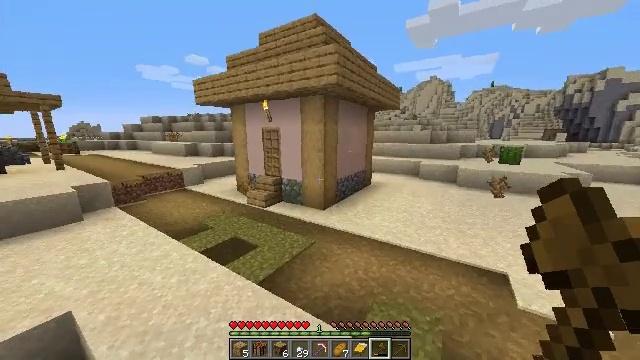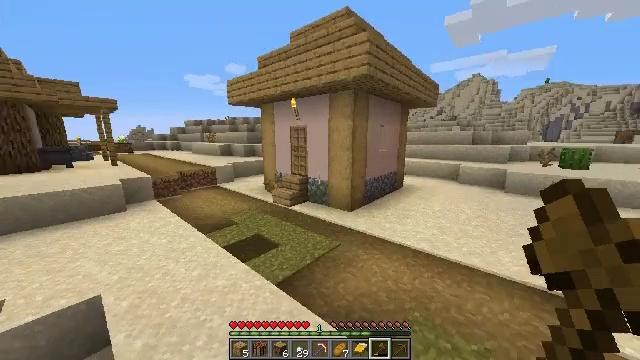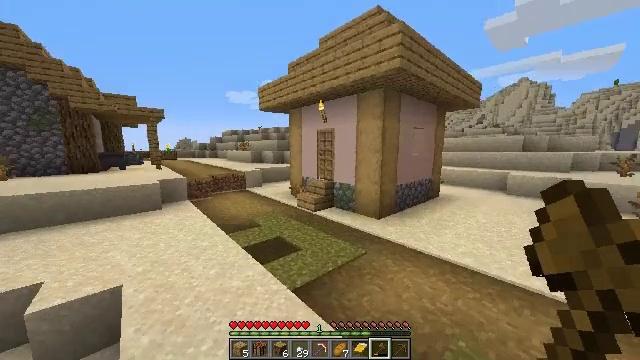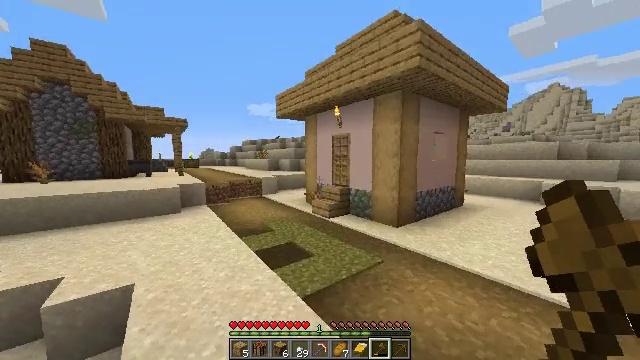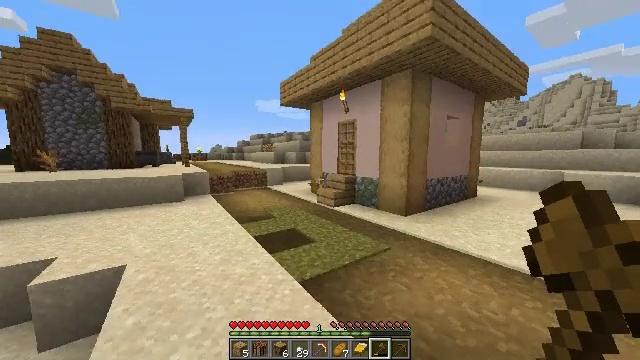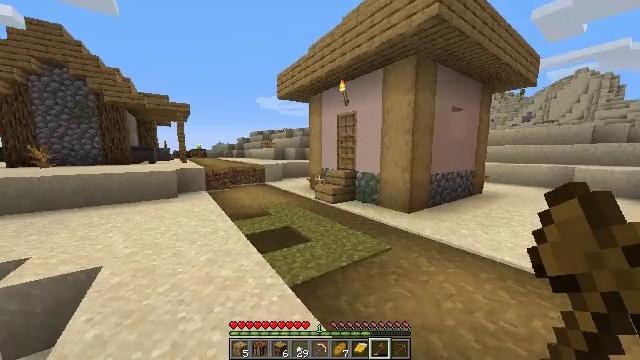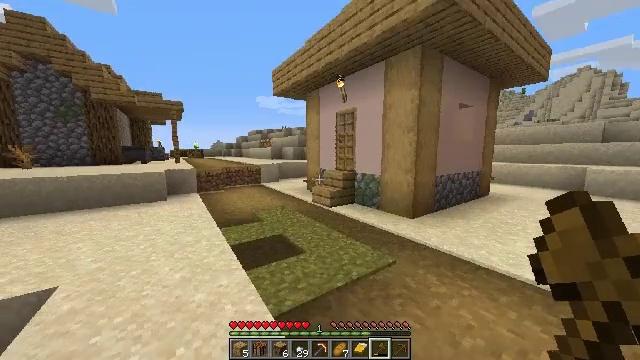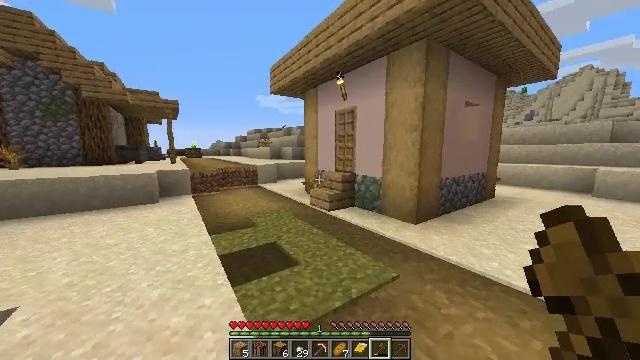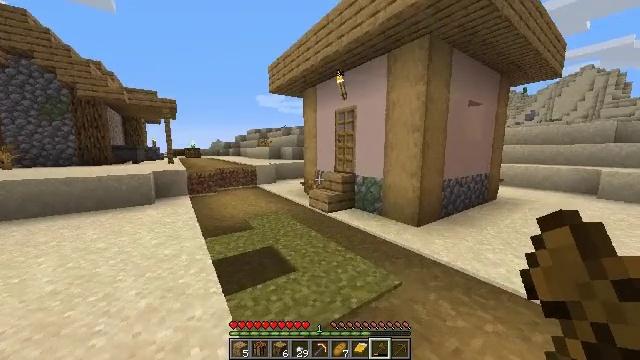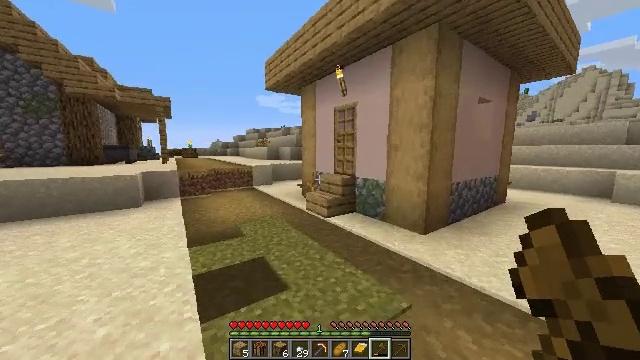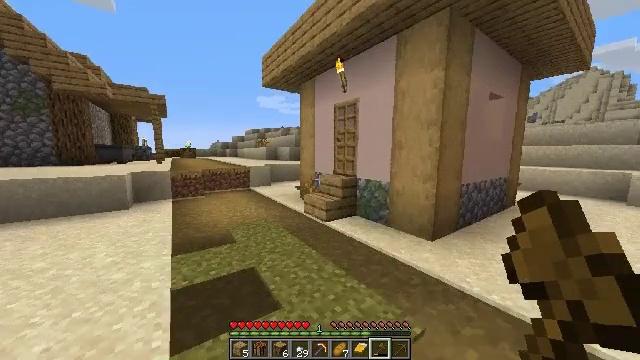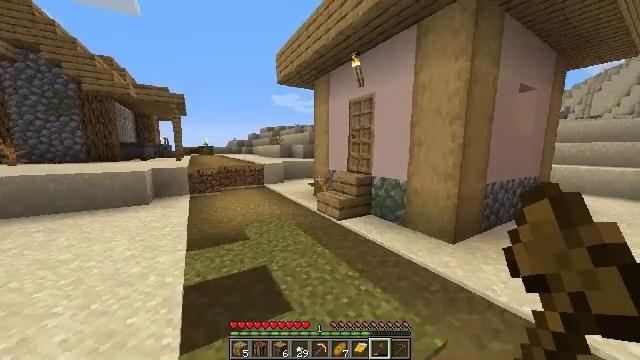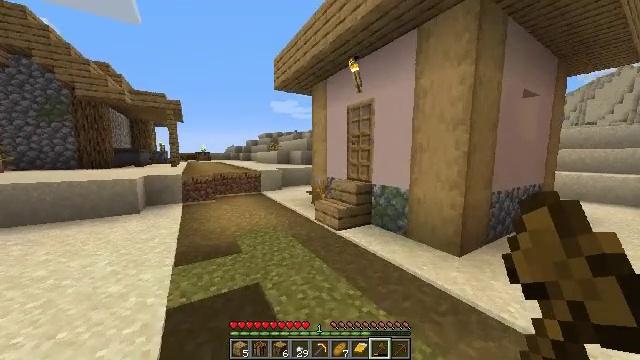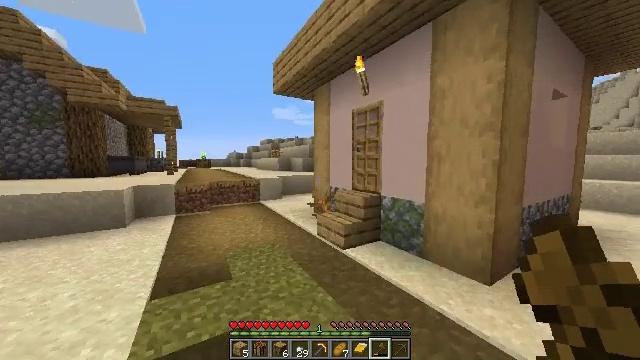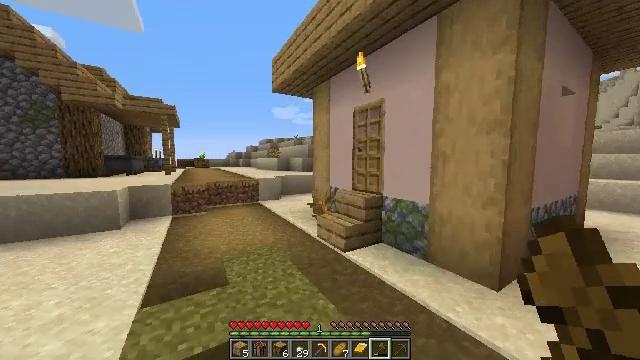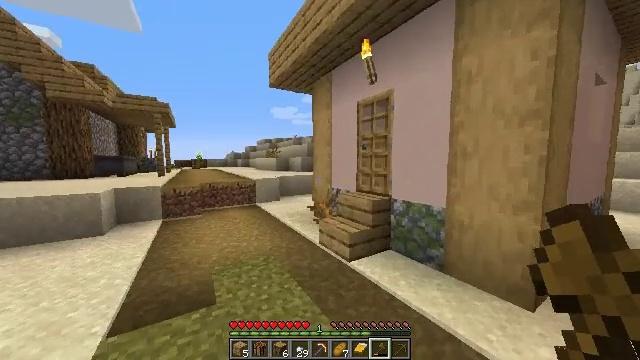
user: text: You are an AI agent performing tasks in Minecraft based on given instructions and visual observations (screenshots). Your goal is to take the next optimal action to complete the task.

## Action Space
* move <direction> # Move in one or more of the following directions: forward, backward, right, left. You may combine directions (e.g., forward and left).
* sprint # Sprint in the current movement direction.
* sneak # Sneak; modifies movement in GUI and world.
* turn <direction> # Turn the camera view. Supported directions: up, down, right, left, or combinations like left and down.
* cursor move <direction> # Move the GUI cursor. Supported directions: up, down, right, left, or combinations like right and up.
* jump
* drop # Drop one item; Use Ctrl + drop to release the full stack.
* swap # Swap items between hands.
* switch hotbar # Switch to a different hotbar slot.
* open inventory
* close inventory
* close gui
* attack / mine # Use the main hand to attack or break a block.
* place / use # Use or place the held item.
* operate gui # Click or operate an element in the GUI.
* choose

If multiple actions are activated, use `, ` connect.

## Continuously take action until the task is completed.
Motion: motion action
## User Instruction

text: Reclaim the chest into your inventory.
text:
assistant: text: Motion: move forward, turn left
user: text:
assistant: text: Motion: move forward, turn left and up
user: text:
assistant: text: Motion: move forward, turn left and up
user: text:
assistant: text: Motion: move forward, turn left
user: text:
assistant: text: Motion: move forward
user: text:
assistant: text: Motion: move forward
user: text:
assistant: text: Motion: move forward
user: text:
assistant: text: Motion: move forward
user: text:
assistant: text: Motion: move forward
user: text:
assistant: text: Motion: move forward
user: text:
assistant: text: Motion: move forward, turn left
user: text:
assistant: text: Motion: move forward, turn up
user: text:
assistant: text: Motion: move forward, turn up
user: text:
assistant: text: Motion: move forward
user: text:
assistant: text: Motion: move forward
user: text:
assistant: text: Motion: move forward
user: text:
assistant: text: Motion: move forward
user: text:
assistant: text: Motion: move forward, turn right and up
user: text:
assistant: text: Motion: move forward, turn right and up
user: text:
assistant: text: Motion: move forward and move left, turn right
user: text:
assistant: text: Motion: move forward and move left, turn right
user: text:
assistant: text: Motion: move forward and move left, turn right
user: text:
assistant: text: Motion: move forward and move left, turn right
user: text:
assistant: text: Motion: move forward, turn right
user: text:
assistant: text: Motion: move forward, turn right, use / place
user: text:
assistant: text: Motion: move forward, use / place
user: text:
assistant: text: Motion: move forward, use / place
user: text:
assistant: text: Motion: move forward and move left
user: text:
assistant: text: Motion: move forward and move left, turn right and down
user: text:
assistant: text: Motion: move forward and move left, turn right and down